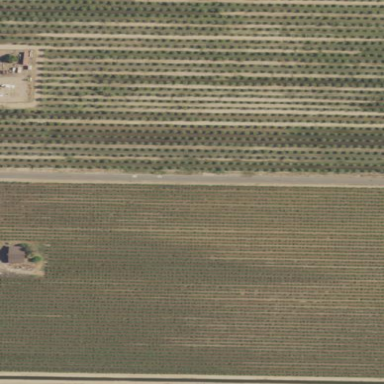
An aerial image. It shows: Vineyard.